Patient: sex F, age 44
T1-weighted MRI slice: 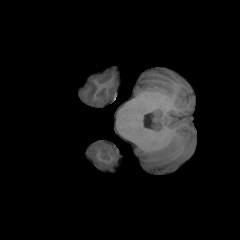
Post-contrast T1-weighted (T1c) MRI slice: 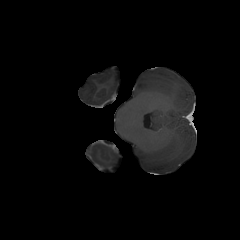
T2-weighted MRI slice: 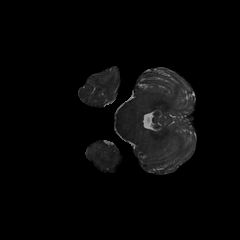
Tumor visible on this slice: no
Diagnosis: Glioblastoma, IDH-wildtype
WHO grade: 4